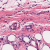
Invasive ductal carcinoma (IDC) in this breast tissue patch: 0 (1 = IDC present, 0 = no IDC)